Field crop: maize
Growth stage: 2
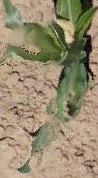
Species: maize